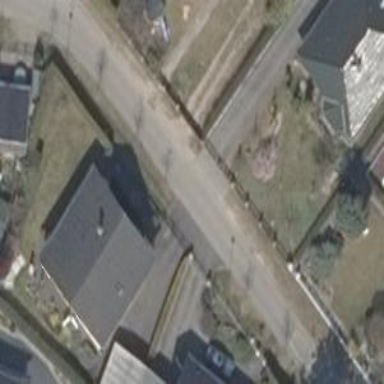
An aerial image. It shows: Residential road.